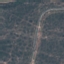
Label: HerbaceousVegetation